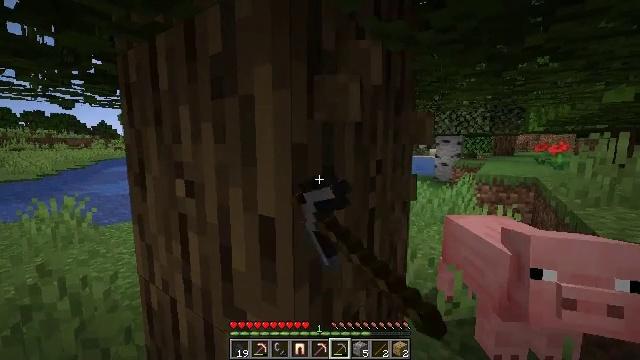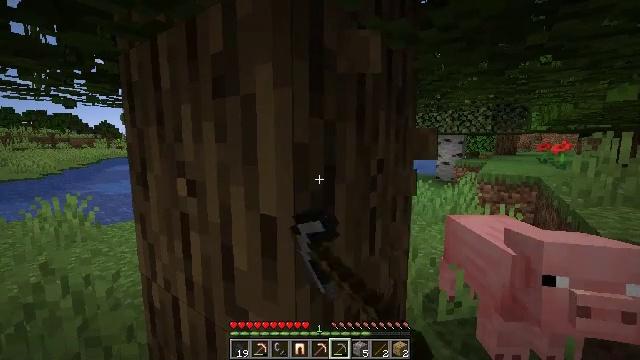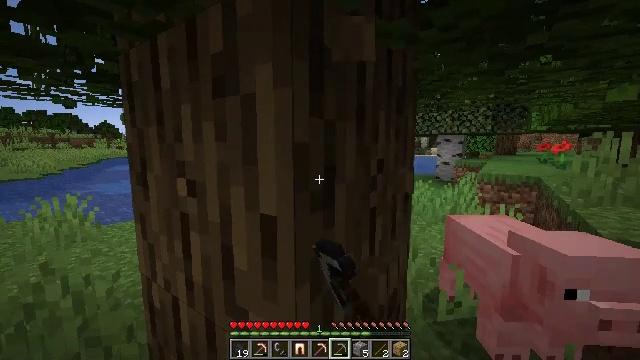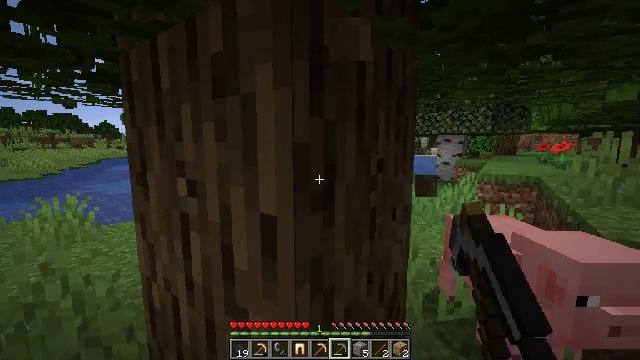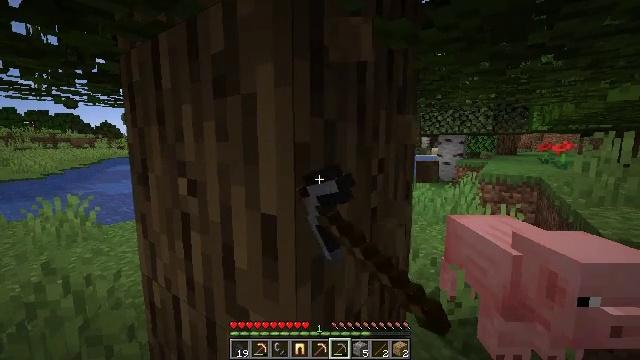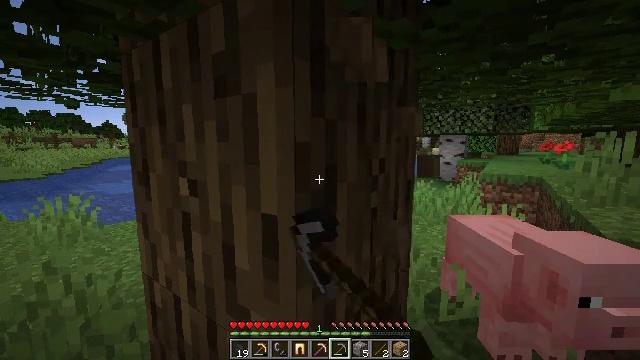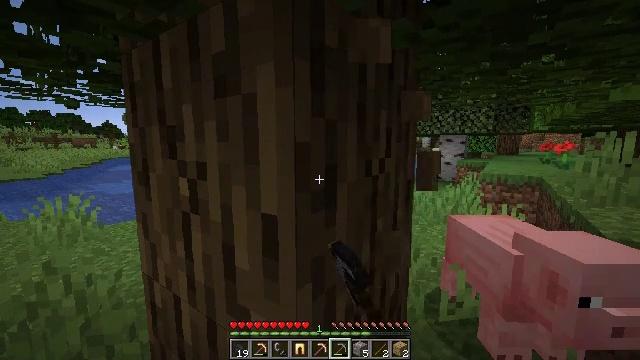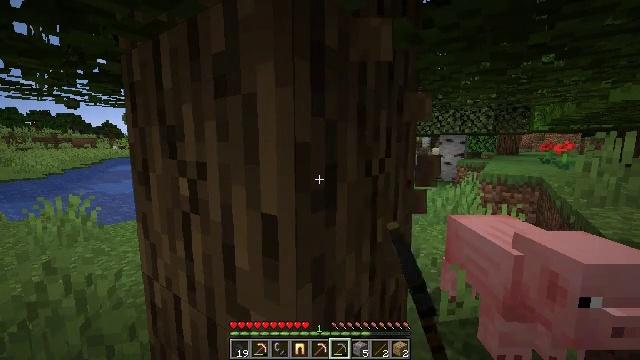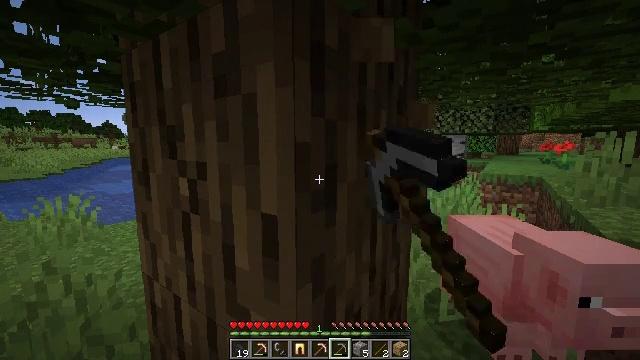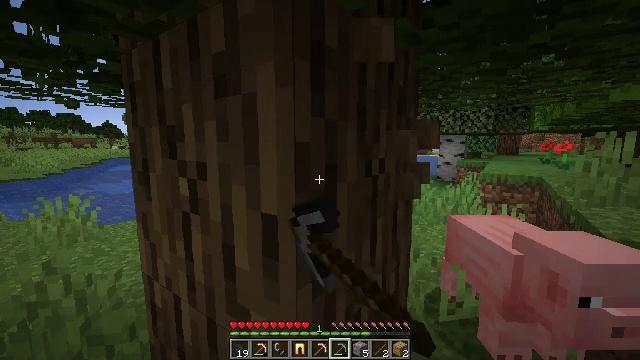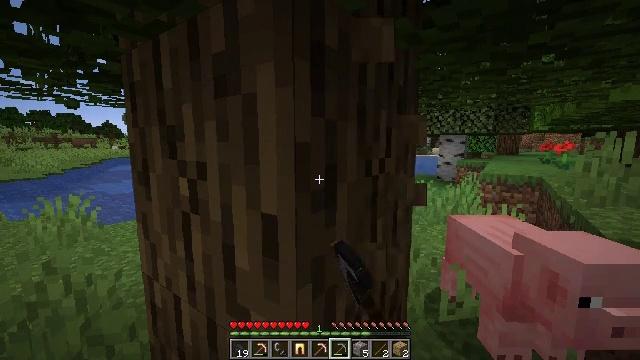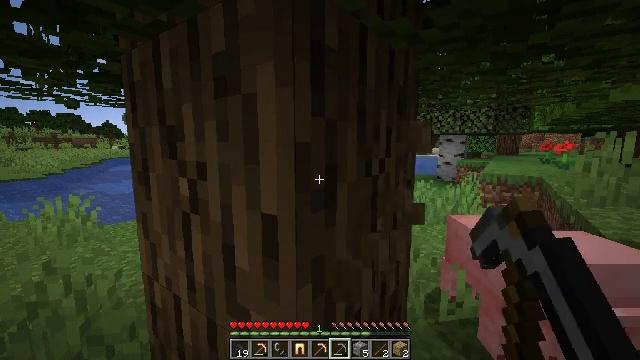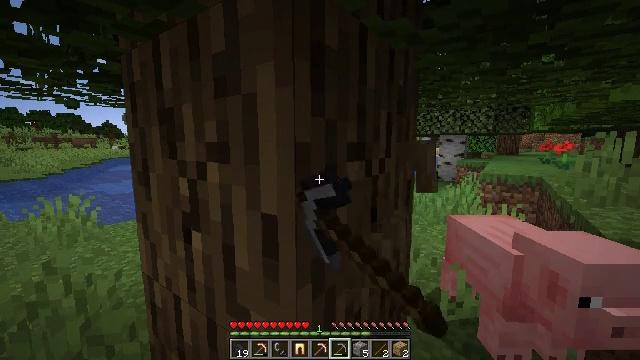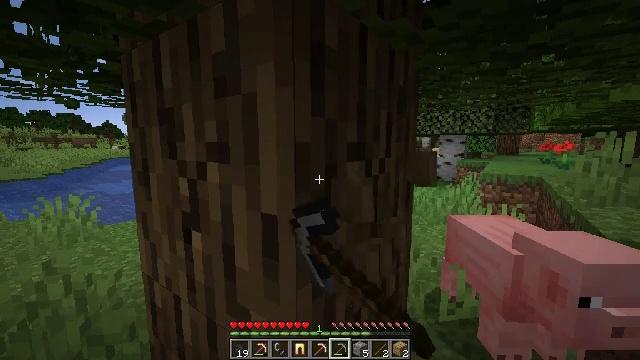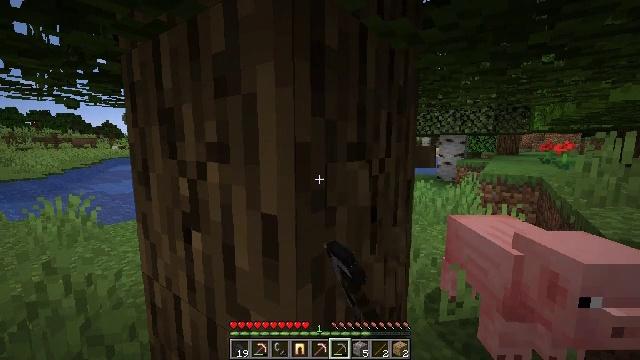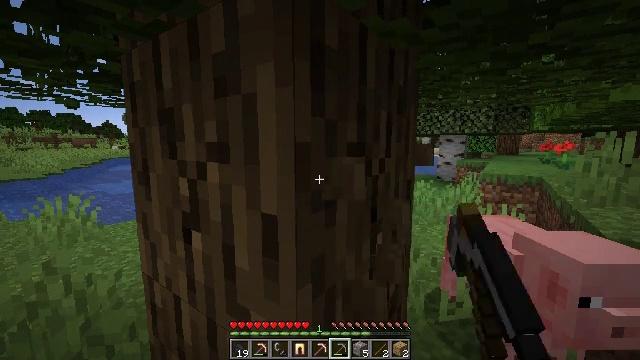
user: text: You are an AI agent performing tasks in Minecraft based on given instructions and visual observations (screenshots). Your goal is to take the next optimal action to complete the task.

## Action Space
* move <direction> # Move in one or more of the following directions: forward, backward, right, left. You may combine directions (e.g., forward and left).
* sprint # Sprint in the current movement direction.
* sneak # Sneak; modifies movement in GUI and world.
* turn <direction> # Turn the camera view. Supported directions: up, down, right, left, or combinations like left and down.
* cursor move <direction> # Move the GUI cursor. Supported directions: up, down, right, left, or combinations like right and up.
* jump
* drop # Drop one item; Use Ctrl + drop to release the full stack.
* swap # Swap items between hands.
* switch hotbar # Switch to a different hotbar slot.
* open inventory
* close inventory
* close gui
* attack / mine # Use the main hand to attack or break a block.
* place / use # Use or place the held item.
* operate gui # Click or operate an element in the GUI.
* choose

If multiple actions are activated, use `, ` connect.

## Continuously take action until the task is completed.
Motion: motion action
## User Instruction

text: Cut down the tree and harvest oak logs.
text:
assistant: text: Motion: attack / mine
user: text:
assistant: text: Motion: attack / mine
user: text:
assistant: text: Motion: attack / mine
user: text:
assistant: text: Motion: attack / mine
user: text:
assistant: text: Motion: attack / mine
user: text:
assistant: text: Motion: attack / mine
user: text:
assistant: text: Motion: attack / mine
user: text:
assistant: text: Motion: attack / mine
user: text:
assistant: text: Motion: attack / mine
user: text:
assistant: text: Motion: attack / mine
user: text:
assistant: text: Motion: attack / mine
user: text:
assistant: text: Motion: attack / mine
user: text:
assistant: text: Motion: attack / mine
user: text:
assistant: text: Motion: attack / mine
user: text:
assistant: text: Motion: attack / mine
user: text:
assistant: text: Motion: attack / mine
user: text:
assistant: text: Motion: attack / mine
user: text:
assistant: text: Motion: attack / mine
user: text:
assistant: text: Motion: attack / mine
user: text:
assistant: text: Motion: attack / mine
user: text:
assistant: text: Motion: attack / mine
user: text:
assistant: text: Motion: attack / mine
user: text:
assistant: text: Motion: attack / mine
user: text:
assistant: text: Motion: attack / mine
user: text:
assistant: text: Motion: attack / mine
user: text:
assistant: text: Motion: attack / mine
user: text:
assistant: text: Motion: attack / mine
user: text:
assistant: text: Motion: attack / mine
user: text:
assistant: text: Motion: attack / mine
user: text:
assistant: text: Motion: attack / mine